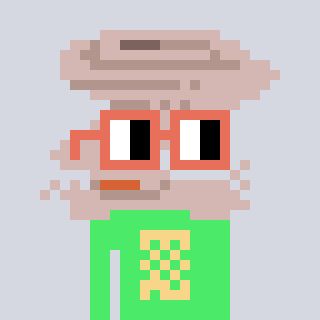
a pixel art character with square orange glasses, a tornado-shaped head and a teal-colored body on a cool background